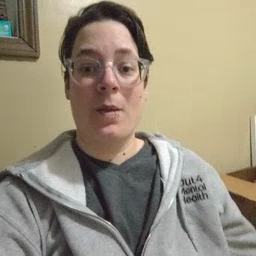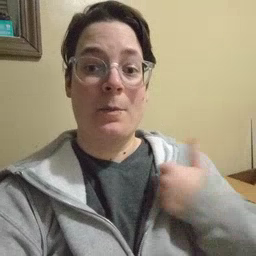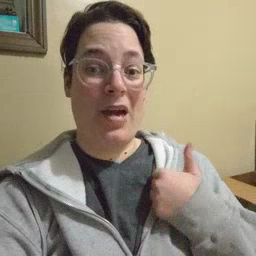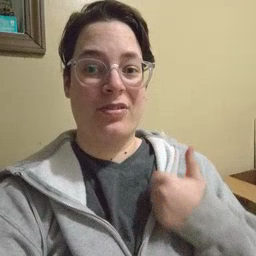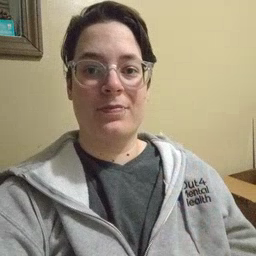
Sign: bath